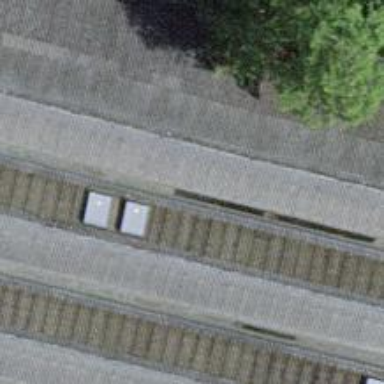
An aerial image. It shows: Tram railway with one track in service yard. The railway is electrified with contact line.